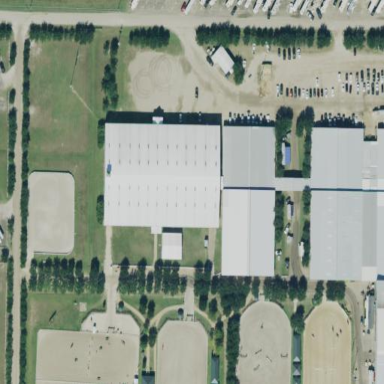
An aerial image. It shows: Building near compacted equestrian pitch.